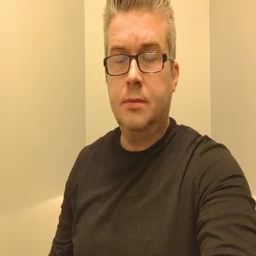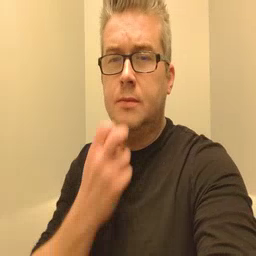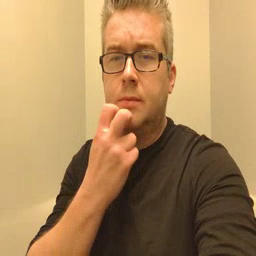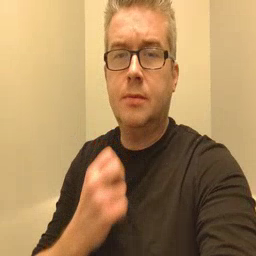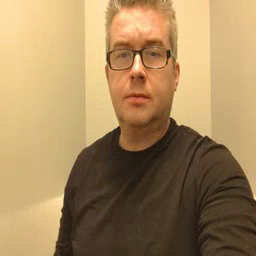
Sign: underwear